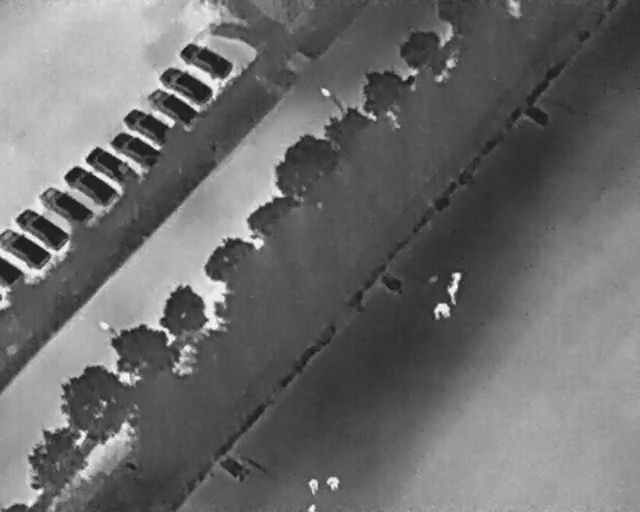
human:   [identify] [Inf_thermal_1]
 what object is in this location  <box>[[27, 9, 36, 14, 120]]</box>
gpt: <ref>1 medium car at the top</ref>

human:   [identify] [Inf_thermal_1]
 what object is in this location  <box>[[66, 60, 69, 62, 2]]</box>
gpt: <ref>1 small person at the center</ref>